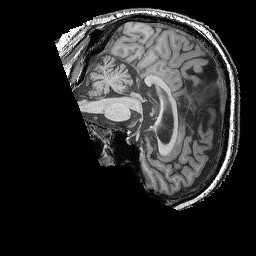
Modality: T1w
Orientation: sagittal
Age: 53
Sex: male
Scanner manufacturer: siemens
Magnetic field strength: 3 T
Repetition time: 2.25 s
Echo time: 0.00411 s